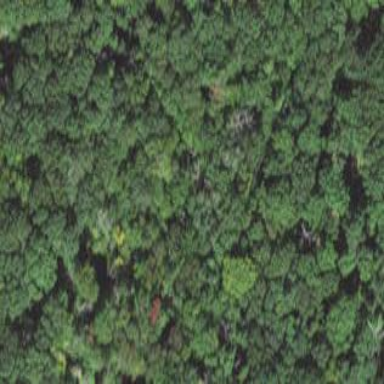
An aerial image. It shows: Mixed woodland area with various types of leaves.